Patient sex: M
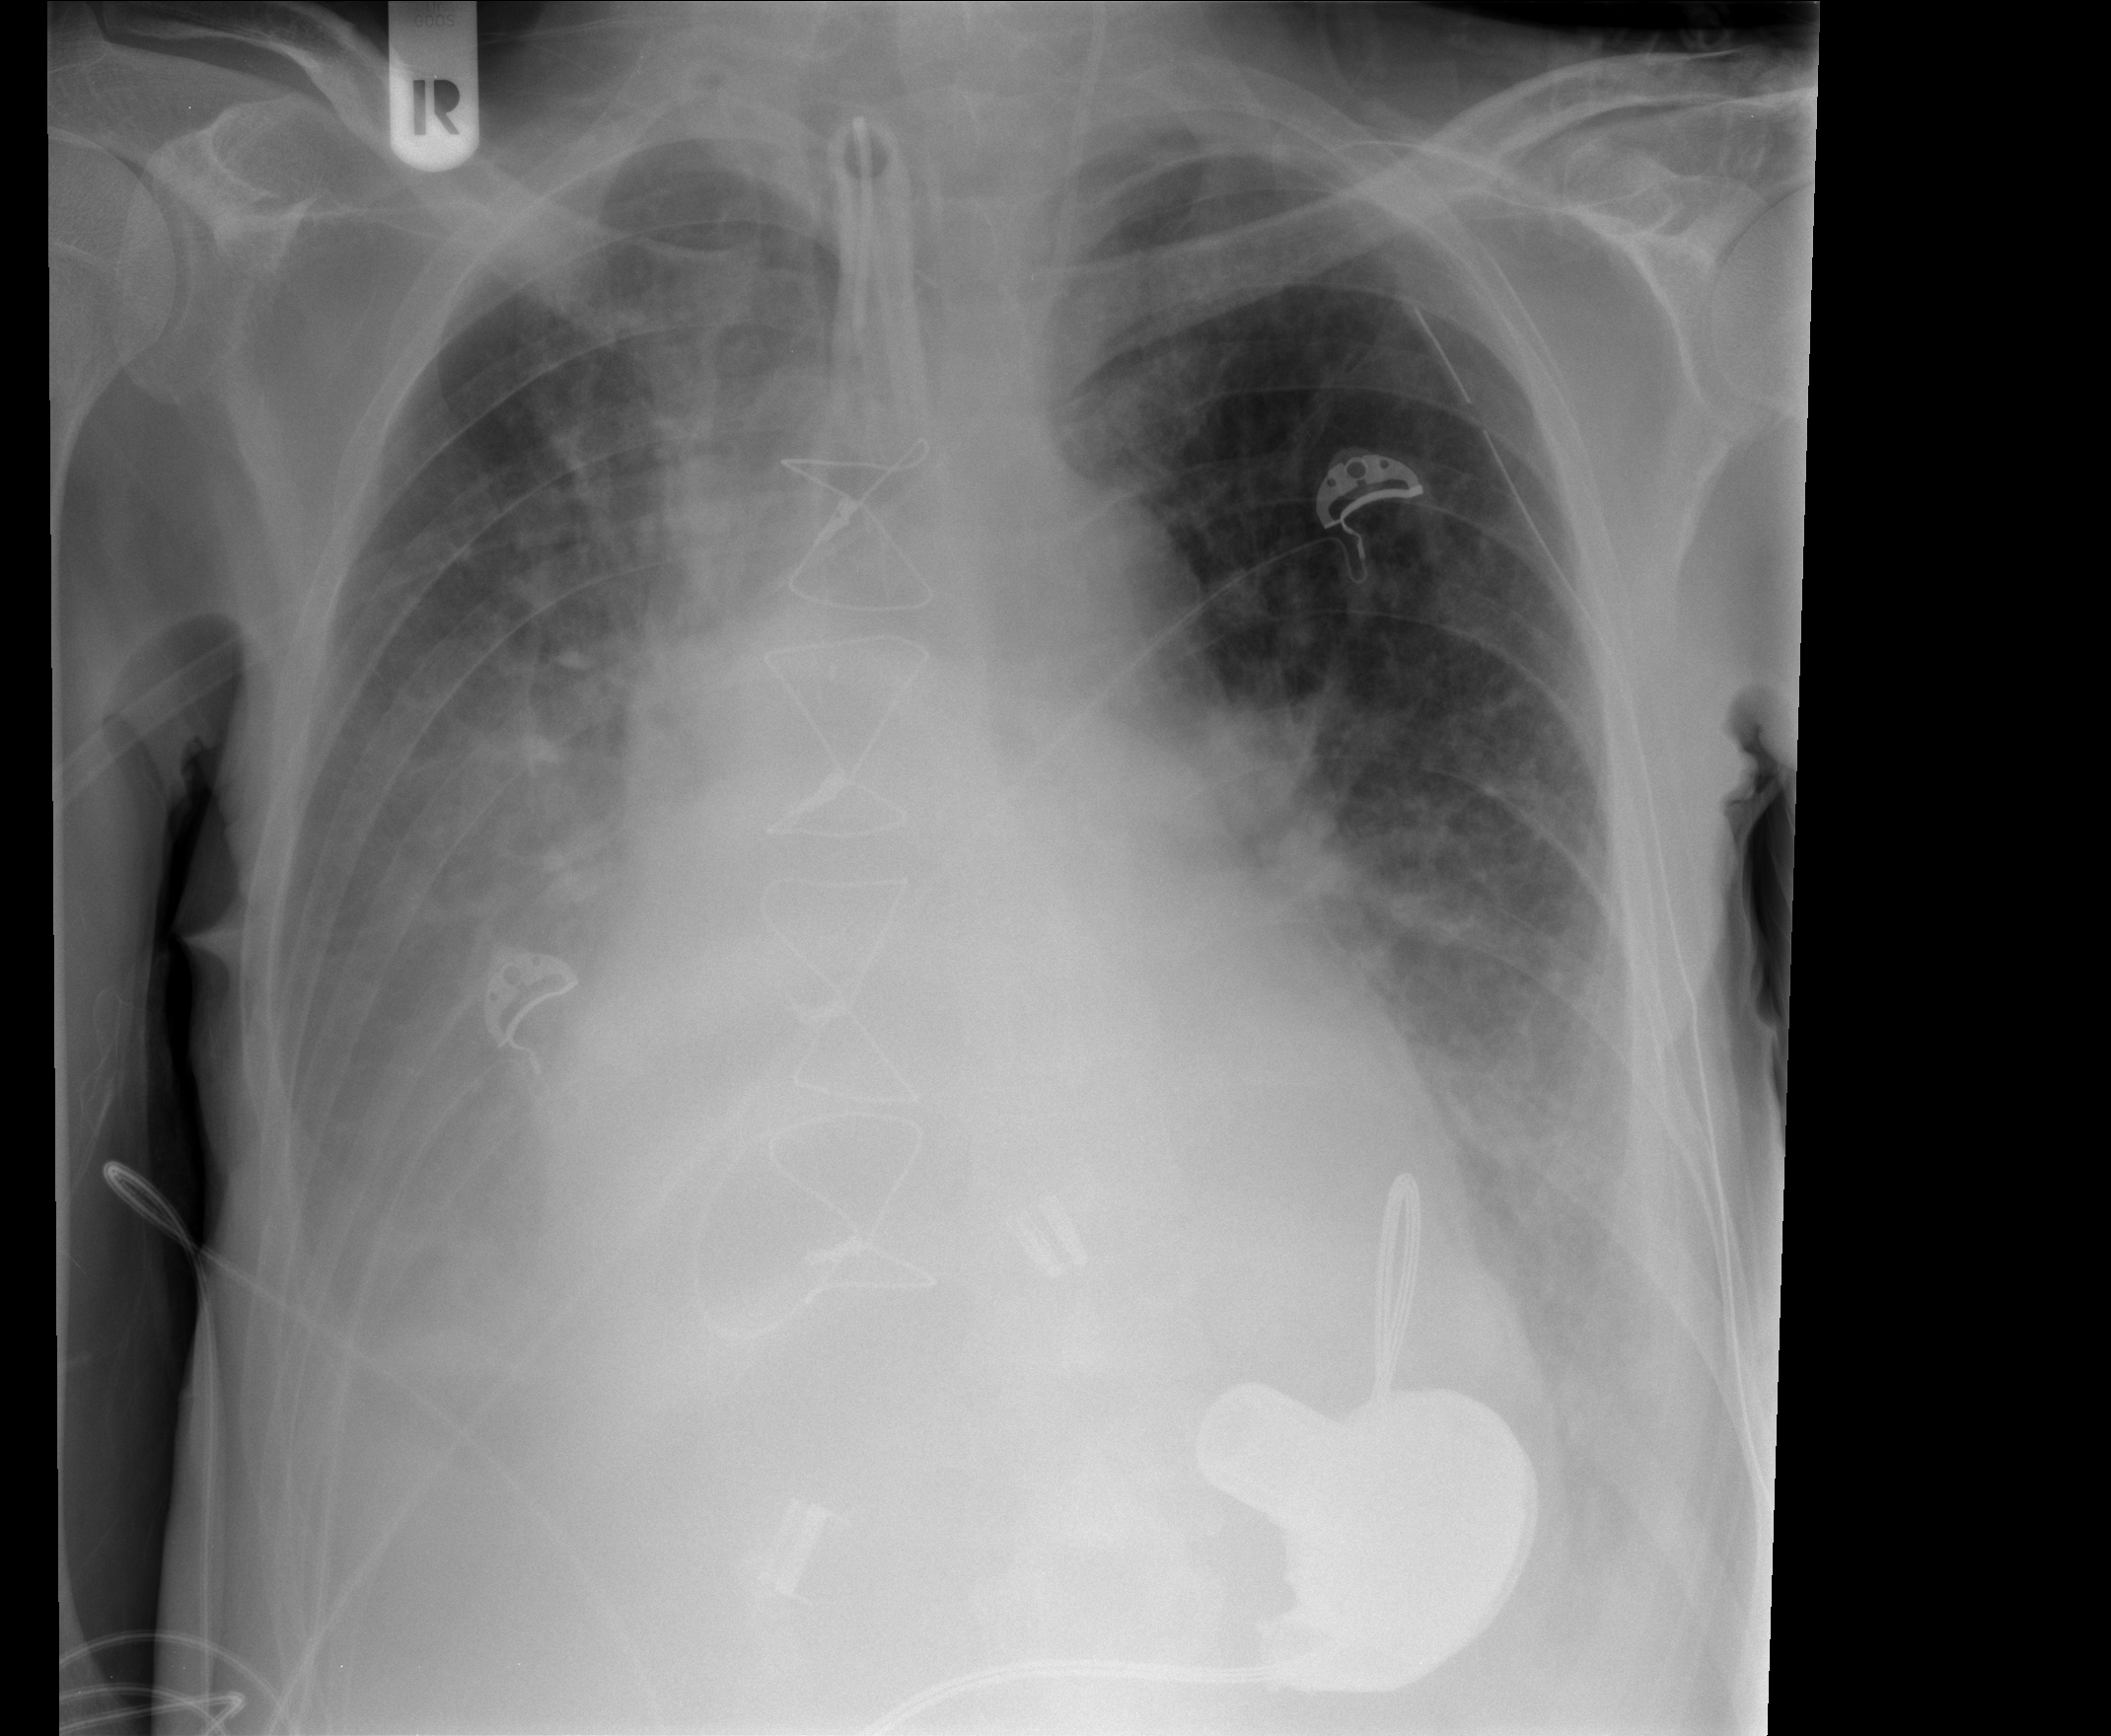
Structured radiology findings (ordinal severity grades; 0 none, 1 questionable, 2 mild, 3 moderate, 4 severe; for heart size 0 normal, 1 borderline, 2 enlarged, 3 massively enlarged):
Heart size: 2
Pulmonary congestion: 2
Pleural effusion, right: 3
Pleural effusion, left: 2
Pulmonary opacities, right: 0
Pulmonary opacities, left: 0
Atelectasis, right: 2
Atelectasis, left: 2